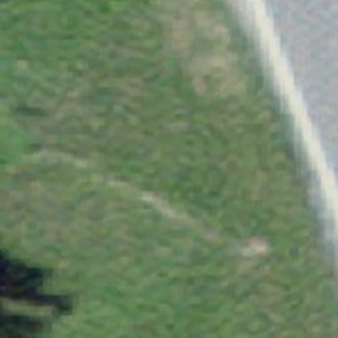
Label: other